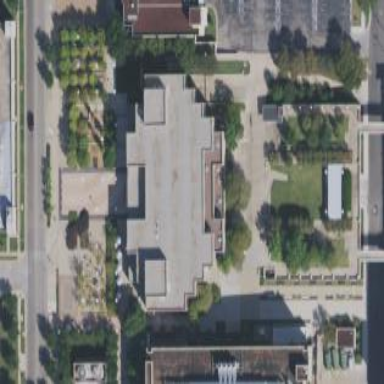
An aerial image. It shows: Library building.